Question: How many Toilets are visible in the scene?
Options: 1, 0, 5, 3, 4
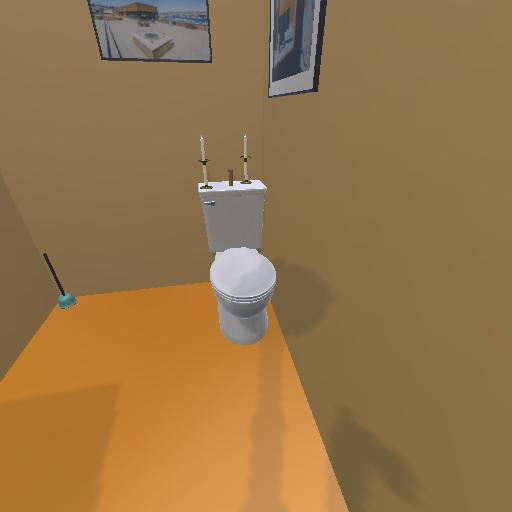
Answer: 1